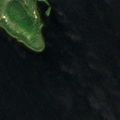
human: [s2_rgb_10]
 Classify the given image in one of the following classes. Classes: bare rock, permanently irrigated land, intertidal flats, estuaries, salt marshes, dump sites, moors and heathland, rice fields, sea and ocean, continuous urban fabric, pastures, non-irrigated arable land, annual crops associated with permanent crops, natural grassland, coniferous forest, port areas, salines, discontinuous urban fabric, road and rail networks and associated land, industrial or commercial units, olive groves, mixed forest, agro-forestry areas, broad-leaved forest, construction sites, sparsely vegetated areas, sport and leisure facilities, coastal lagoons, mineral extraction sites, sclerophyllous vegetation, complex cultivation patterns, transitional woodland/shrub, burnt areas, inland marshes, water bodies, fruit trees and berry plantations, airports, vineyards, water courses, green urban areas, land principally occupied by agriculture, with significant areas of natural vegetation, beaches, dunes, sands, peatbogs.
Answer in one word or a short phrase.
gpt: coniferous forest, water bodies